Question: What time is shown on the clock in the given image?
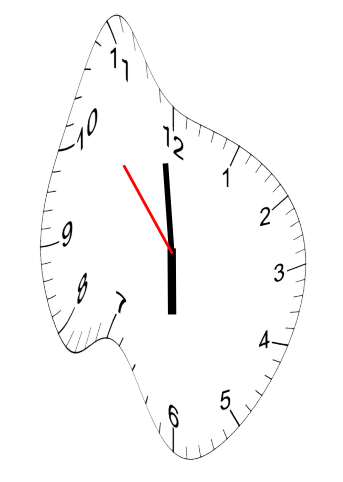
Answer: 05:58:53